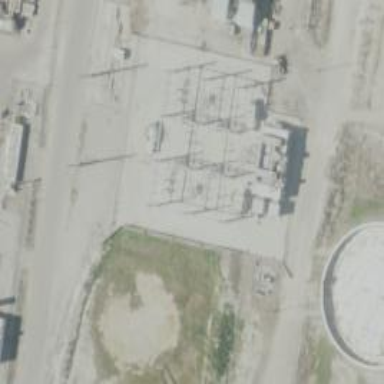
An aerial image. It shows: Switch used for power control.